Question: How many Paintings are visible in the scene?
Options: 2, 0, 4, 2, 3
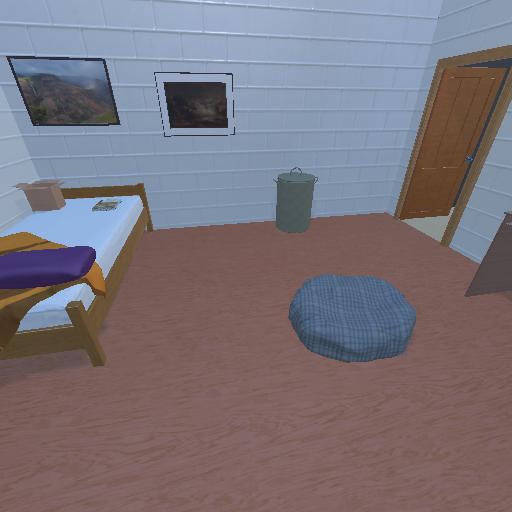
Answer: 2